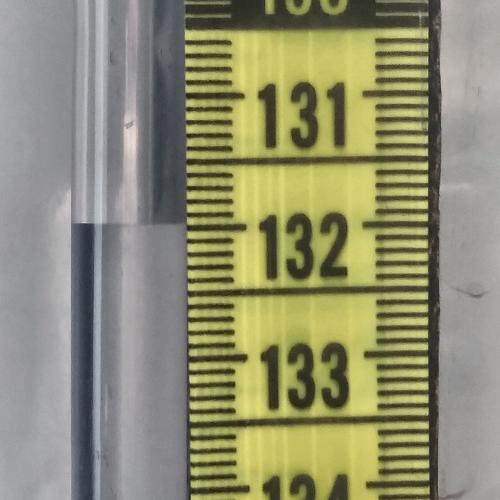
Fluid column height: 132.0 cm